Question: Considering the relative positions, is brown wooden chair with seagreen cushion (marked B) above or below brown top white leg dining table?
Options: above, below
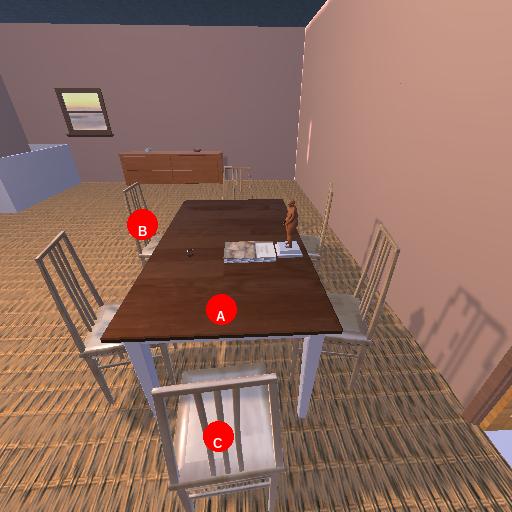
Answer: above